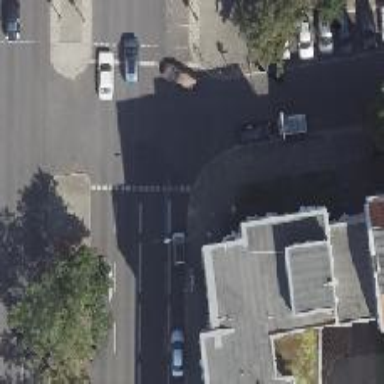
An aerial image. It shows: Asphalt footpath with unmarked crossing.